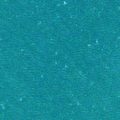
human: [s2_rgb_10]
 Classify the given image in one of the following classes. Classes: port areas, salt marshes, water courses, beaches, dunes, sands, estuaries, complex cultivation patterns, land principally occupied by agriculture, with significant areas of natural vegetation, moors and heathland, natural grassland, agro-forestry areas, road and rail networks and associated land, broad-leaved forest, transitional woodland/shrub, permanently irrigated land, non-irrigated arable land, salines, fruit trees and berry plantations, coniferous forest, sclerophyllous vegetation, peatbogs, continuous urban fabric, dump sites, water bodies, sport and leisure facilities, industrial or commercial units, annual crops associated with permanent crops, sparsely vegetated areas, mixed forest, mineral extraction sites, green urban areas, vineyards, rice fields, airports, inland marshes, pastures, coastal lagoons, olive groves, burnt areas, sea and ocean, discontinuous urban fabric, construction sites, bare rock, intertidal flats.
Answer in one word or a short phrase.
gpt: sea and ocean